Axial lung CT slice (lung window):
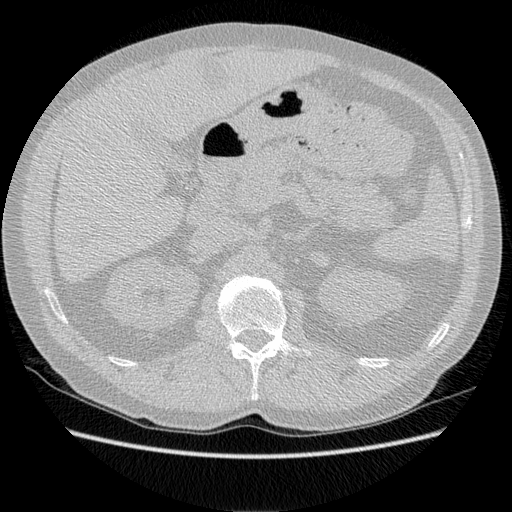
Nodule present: no